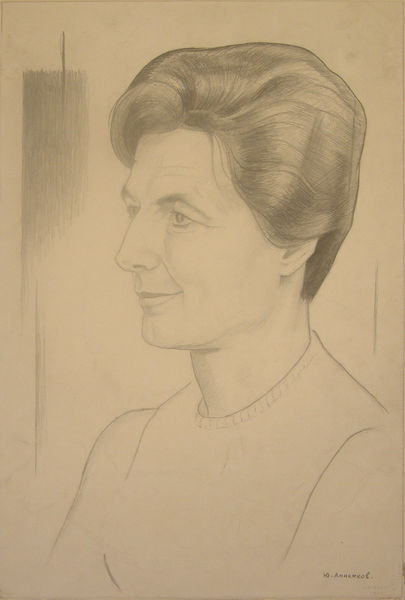
Titel: Portrait of Tatiana Rannit, Portrait of Tatiana Rannit
Künstler: Iurii Pavlovich (Georges) Annenkov
Standort: Amherst (Massachusetts, USA)
Institution: Mead Art Museum, Amherst College
Schlagwörter: white, black, grey, nose, old, portrait, woman, profile, ear, eyes, drawing, paper, mouth, wrinkles, line, sketch, smile, neck, pencil, lips, shading, eyebrows, shirt, wrinkle, smirk, 3/4 view, crow's feet, 3/4 perspective